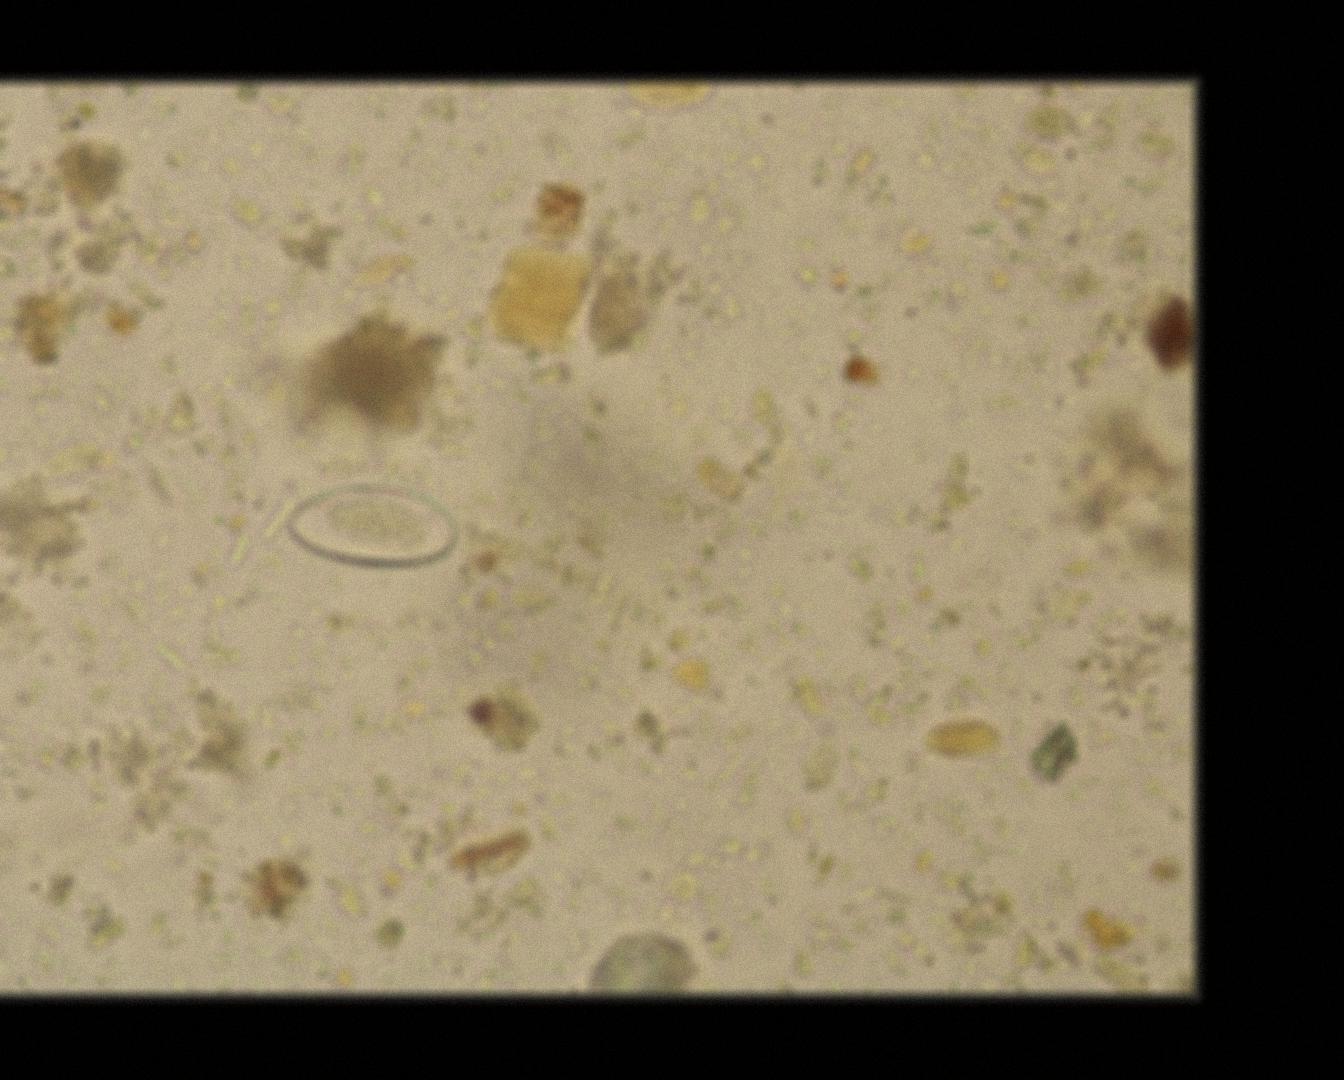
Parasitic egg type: Enterobius vermicularis